Interaction volume radius: 10 \u00c5
Interaction volume height: 25 \u00c5
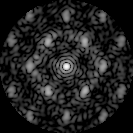
Disorder parameter: 0.5349